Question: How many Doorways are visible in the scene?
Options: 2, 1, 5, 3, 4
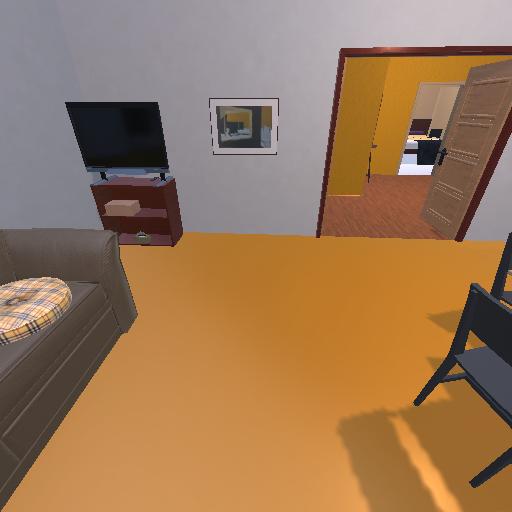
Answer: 2